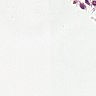
Metastatic tissue present: no